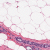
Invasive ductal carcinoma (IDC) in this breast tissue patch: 0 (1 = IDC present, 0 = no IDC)